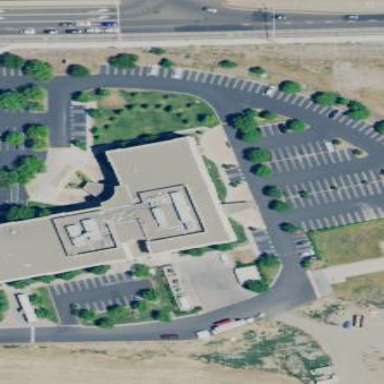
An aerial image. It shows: Hospital building.